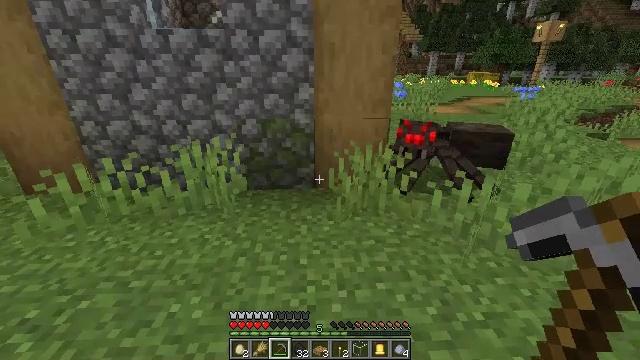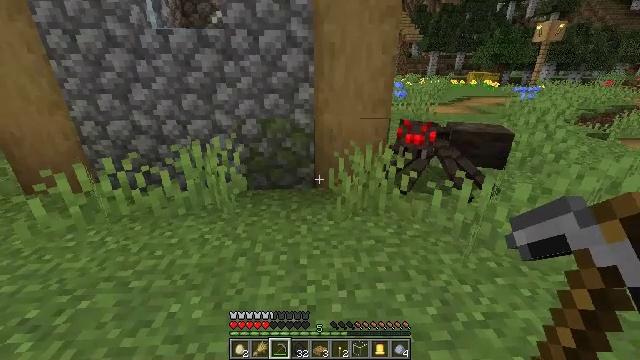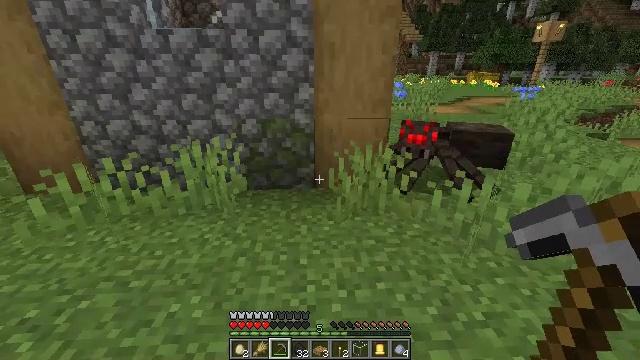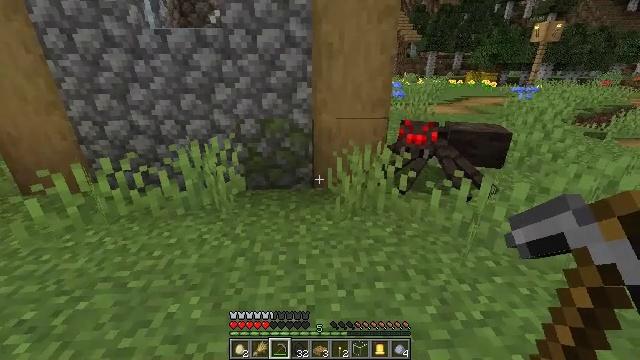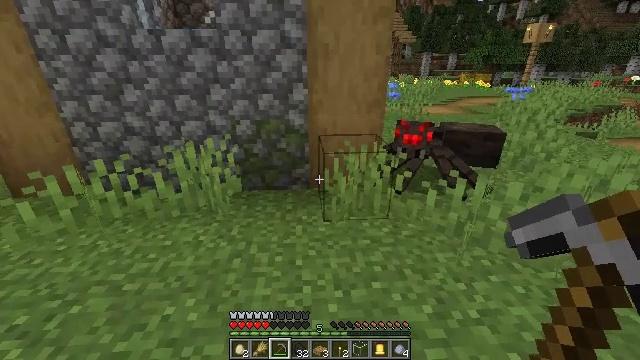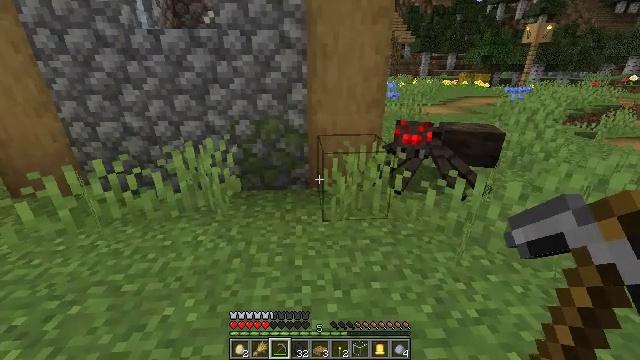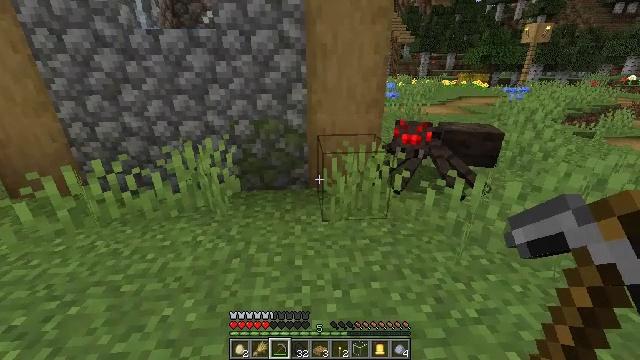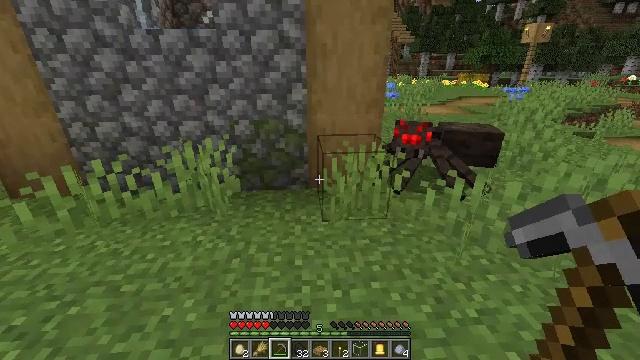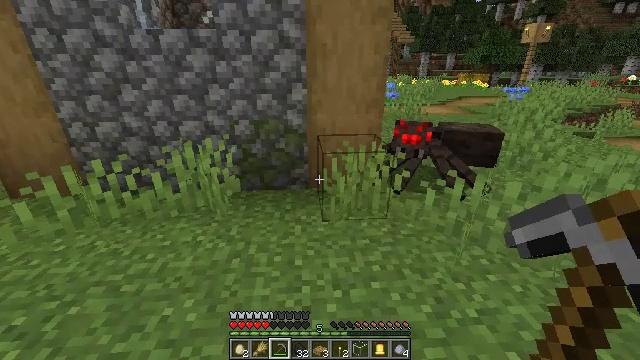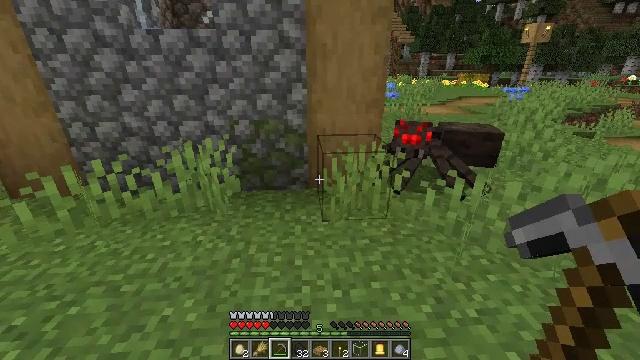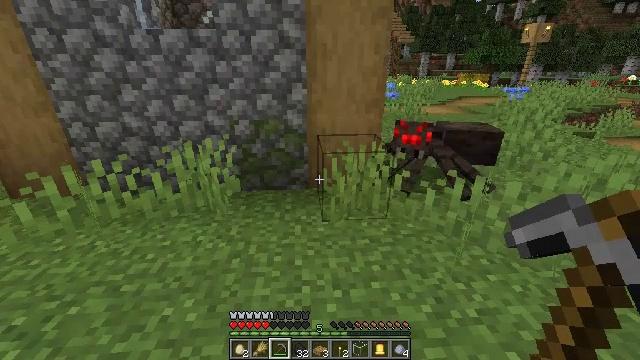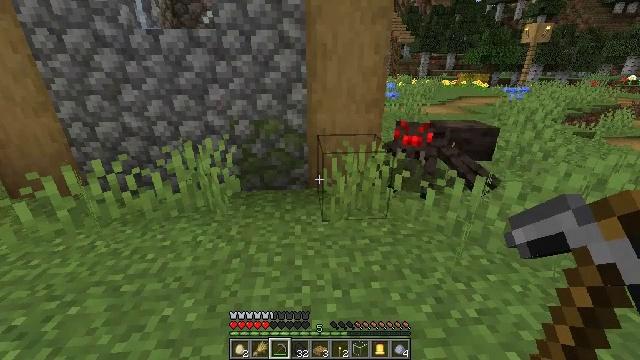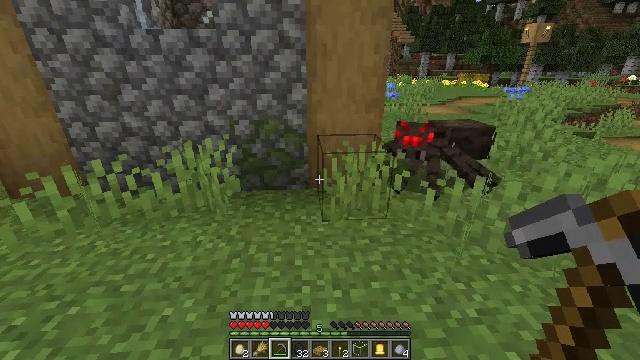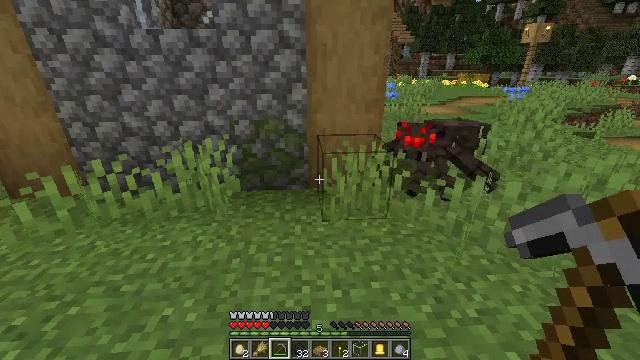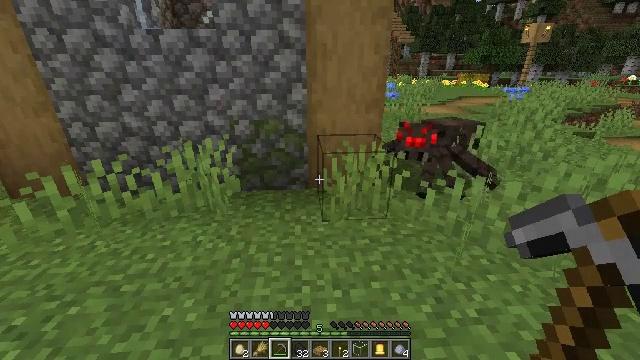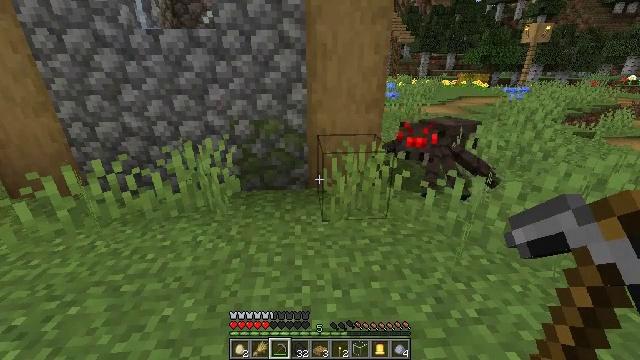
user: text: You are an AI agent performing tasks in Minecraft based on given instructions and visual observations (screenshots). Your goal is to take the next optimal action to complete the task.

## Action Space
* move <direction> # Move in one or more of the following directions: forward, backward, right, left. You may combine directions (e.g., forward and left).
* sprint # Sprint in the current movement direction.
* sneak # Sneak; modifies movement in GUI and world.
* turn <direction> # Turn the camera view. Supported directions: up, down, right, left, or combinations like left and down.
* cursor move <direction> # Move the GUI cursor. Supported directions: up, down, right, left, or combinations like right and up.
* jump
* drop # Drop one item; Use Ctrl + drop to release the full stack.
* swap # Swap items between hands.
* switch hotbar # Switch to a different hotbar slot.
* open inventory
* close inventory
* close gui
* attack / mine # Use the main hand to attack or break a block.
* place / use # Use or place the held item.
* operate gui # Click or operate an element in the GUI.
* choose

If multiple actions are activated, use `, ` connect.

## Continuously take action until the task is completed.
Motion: motion action
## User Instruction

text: Destroy the oak door to retrieve it.
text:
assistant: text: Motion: no_op
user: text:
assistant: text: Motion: no_op
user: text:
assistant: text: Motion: no_op
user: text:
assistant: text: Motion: no_op
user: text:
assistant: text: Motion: no_op
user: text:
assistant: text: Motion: no_op
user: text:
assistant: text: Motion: no_op
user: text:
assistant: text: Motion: no_op
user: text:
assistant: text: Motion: no_op
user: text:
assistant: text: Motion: no_op
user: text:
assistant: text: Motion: no_op
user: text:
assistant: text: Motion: no_op
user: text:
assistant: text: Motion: no_op
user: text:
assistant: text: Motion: no_op
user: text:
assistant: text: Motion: no_op
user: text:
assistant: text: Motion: no_op
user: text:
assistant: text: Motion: no_op
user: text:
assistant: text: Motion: no_op
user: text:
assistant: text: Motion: no_op
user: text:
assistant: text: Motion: no_op
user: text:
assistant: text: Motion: no_op
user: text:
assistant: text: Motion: no_op
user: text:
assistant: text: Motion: no_op
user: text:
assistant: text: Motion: no_op
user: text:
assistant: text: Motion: no_op
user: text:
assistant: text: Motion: turn right
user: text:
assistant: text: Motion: turn right
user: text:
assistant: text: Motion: turn right
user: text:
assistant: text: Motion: turn right
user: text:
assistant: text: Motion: move forward, turn right and down